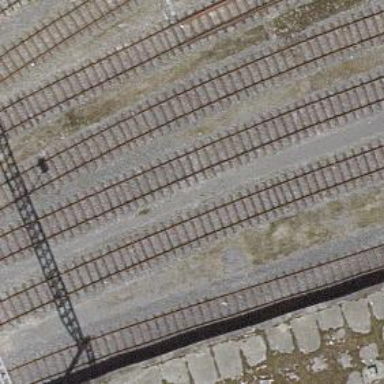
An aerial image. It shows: Railway yard in service.